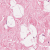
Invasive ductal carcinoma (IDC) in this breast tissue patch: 0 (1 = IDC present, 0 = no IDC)